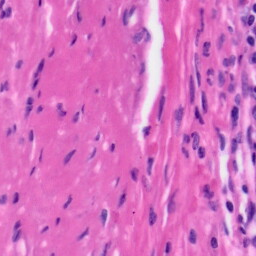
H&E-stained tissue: Tonsil